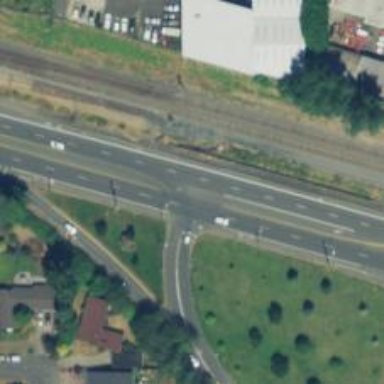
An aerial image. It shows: Primary highway.